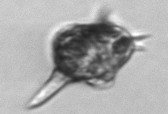
Label: Amylax